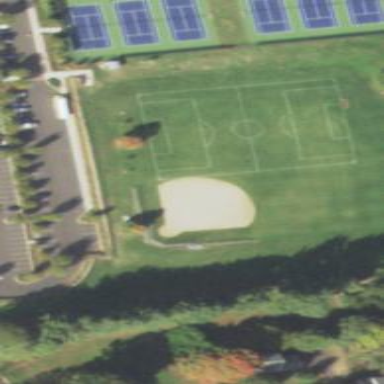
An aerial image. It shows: Baseball pitch for leisure land.